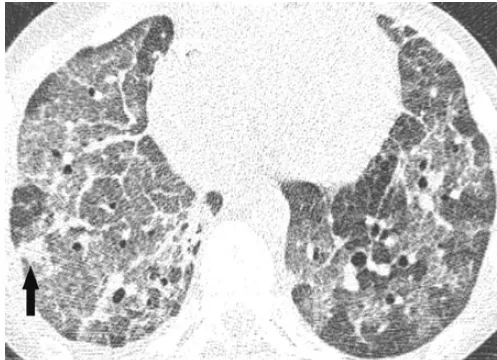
Case 4: Transverse HRCT images. Show extensive, patchy ground-glass opacity, traction bronchiectasis (arrows in E), superimposed reticulation with peripheral and peribronchial consolation interlobular septal thickening.
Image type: radiology (ct)